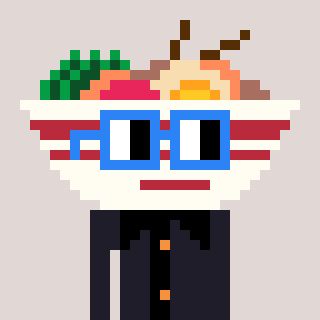
a pixel art character with square blue glasses, a noodles-shaped head and a grayscale-colored body on a warm background